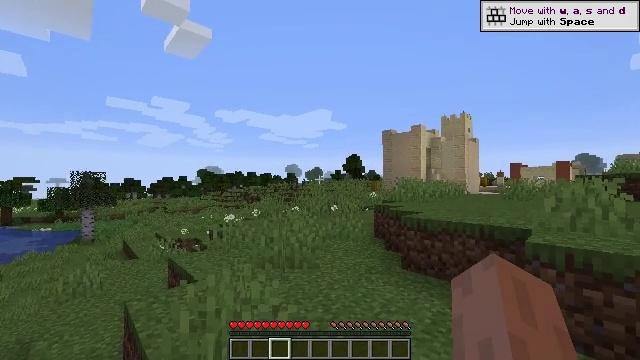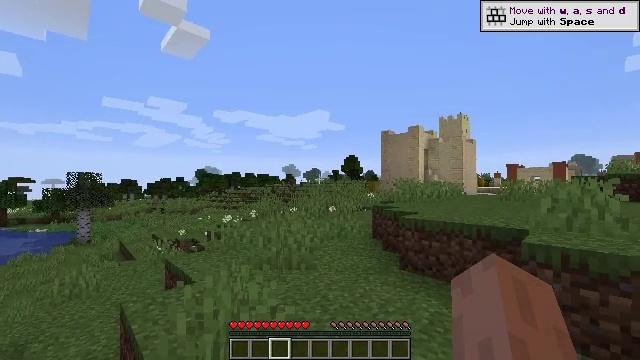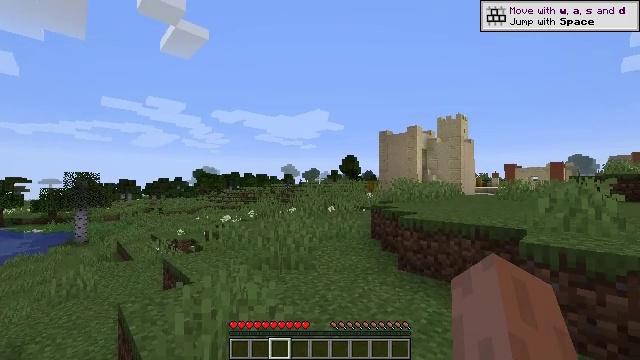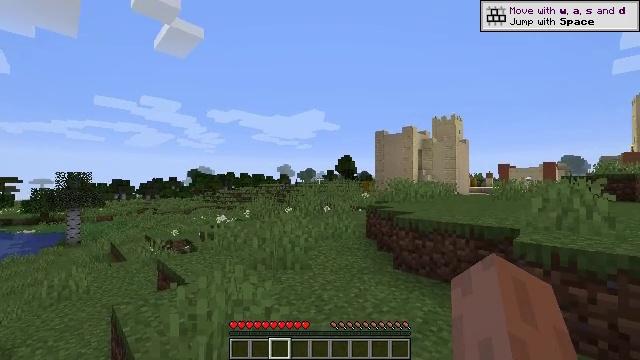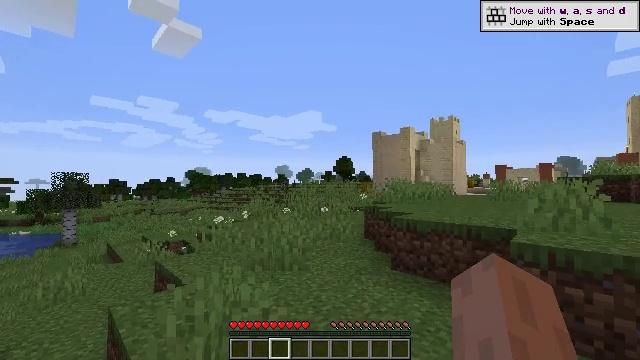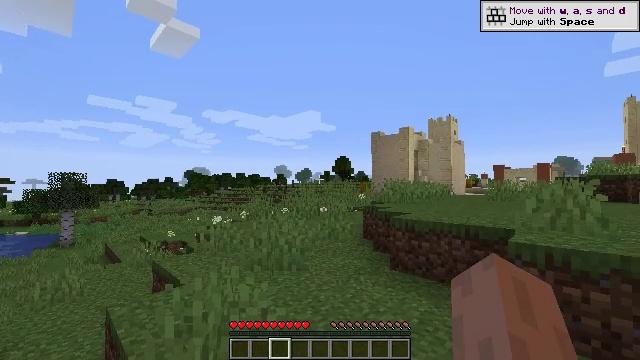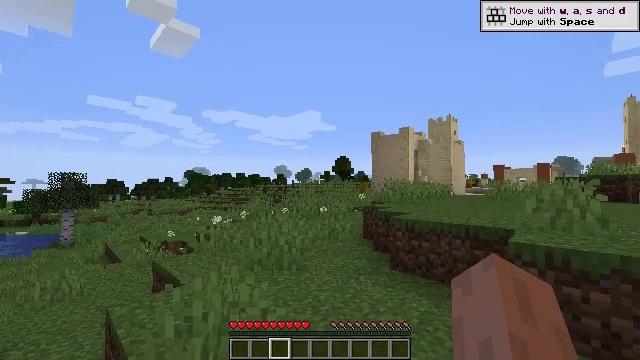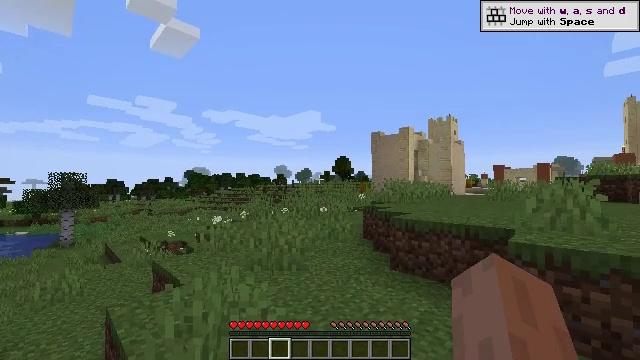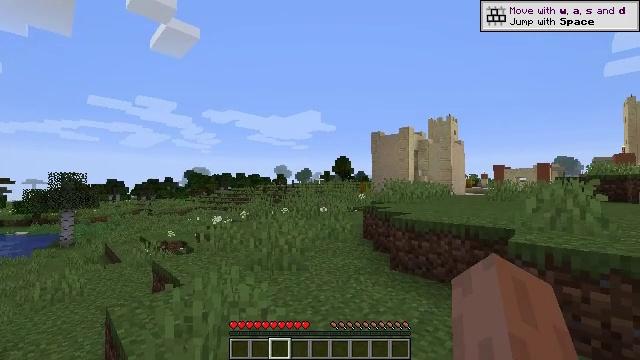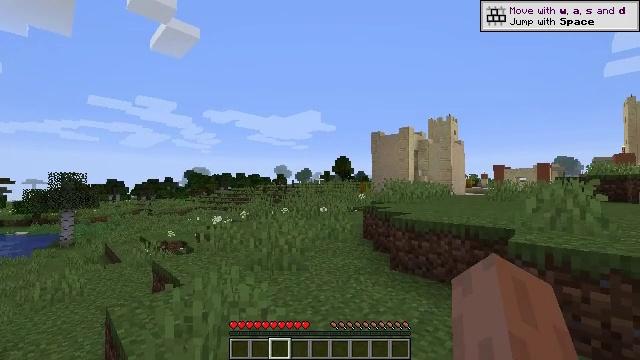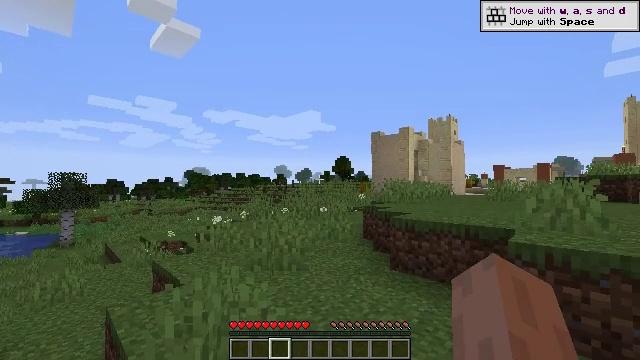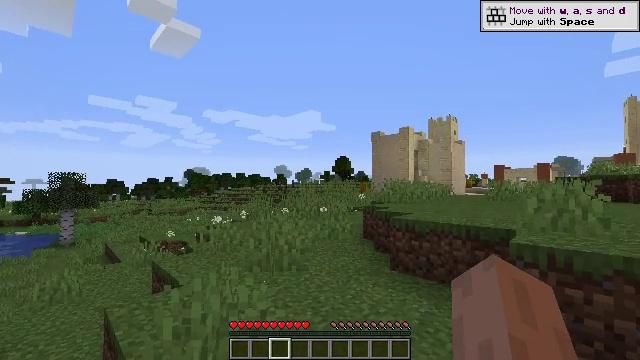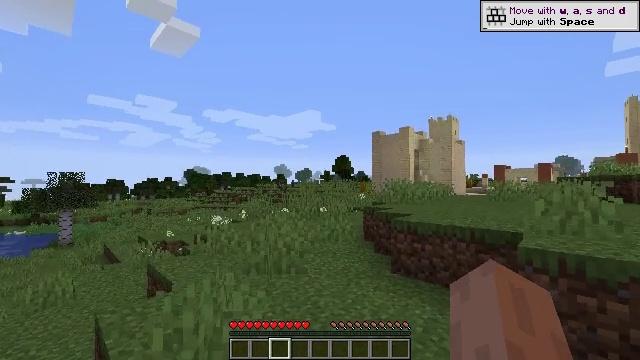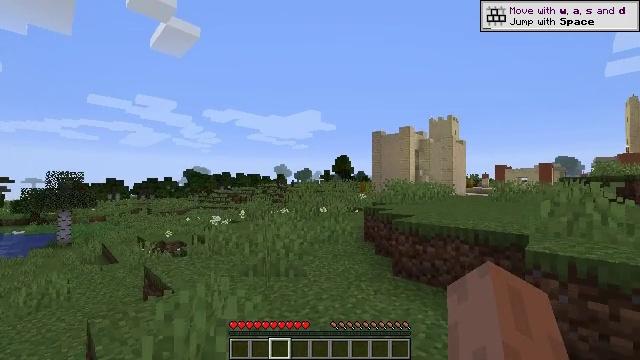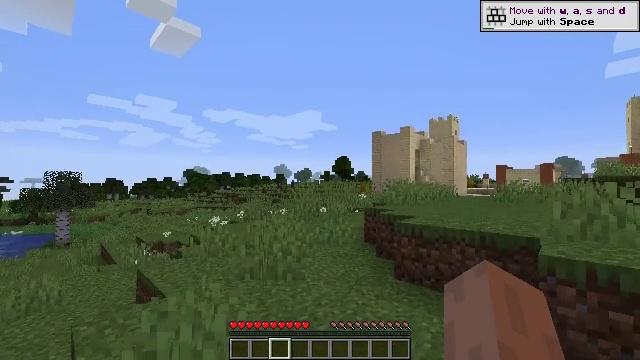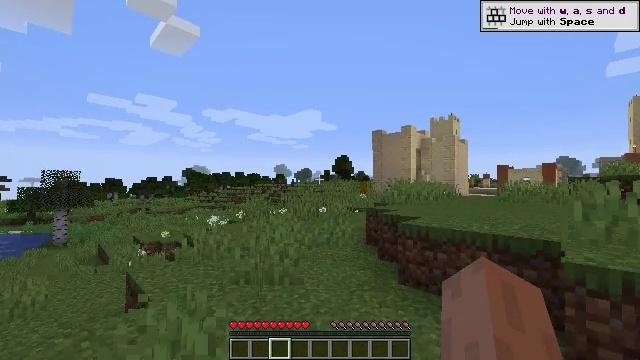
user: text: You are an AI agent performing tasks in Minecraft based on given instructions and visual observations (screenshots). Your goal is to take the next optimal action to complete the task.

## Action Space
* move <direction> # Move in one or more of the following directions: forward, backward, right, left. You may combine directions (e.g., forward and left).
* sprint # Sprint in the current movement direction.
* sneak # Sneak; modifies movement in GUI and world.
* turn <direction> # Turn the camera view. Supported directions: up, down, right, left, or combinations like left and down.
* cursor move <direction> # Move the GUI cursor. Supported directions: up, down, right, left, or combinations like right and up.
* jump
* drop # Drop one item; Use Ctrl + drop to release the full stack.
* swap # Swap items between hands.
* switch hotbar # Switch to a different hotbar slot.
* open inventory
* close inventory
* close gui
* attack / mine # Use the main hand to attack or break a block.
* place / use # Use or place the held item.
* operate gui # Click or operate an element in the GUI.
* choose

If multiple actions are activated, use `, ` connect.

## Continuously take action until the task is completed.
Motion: motion action
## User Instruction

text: Mine underwater sea pickle.
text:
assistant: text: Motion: attack / mine
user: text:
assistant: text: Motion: attack / mine
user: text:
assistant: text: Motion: attack / mine
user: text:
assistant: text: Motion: attack / mine
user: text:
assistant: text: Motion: attack / mine
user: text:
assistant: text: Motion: attack / mine
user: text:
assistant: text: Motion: attack / mine
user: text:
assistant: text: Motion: attack / mine
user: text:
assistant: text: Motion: attack / mine
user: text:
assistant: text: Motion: attack / mine
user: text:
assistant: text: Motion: move forward, attack / mine
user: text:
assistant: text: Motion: move forward, attack / mine
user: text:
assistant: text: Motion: move forward, attack / mine
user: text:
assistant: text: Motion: move forward, attack / mine
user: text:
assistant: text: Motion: move forward, attack / mine
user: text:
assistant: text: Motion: move forward, attack / mine
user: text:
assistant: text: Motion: move forward, attack / mine
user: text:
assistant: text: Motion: move forward, attack / mine
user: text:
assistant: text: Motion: move forward, attack / mine
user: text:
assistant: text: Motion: move forward, attack / mine
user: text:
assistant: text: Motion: move forward, attack / mine
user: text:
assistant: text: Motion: move forward, attack / mine
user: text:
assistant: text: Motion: move forward, attack / mine
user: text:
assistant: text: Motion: move forward, attack / mine
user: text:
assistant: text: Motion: move forward, attack / mine
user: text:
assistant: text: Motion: move forward, attack / mine
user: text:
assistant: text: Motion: move forward, attack / mine
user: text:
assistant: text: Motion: attack / mine
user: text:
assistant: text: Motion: attack / mine
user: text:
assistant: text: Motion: attack / mine